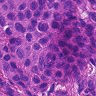
Metastatic tissue present: yes